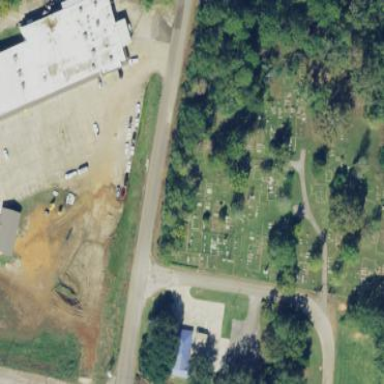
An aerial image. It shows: Cemetery.